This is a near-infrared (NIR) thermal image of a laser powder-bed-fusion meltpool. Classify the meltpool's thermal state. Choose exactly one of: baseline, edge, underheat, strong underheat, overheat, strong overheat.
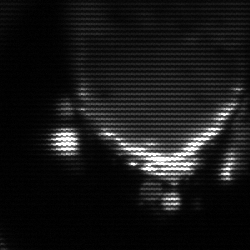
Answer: baseline